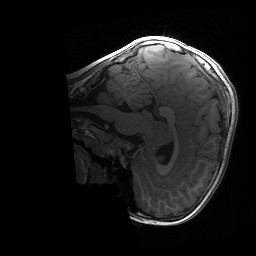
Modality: T1w
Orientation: sagittal
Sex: male
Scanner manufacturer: siemens
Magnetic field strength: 3 T
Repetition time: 1.9 s
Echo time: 0.00243 s